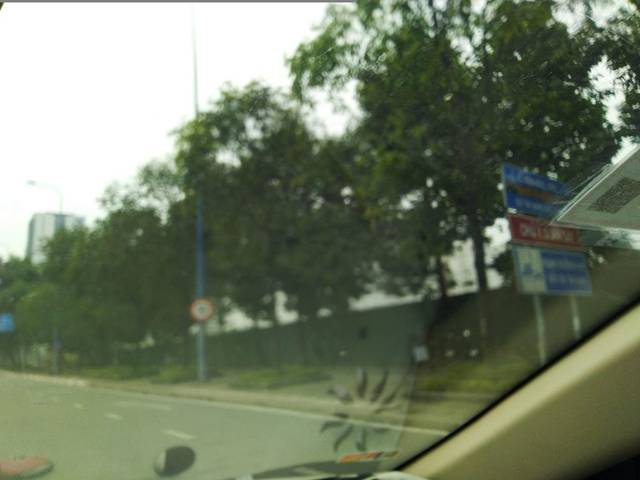
Region: Vietnam
Coordinates: 10.782, 106.739